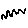
Label: zigzag